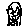
Label: hexagon